Question: Ive been trying to make a chat for a week or so now, the goal is that the chat will become an animated chat that contains figures and background rooms. so far ive created the gui with the background and has now come to the point where i want to add my characters if someone connects. The GUI is created in JavaFx Scenebuilder and the stylesheet is created in CSS.
The idea behind this is that when ever someone connects to the server they are given a chat person and then a random spot on the screen to stand (later on il implement movement :) ) but my problem is that when i try to create a label with the picture attached the GUI doesnt seem to show the picture (as shown in the picture example below) my code looks as following:
'''
Label test = new Label();
test.setStyle("build.css");
test.setText("Here i am");
test.setVisible(true);
Image img = new Image(getClass().getResourceAsStream("Figur.png"));
Label test2 = new Label("", new ImageView(img));
test2.setLayoutX(50);
test2.setLayoutY(30);
test2.setVisible(true);
'''
the code above is 2 attempts to create labels and the Gui still doesnt actually show them. My current thought is that the labels are hiding behind the background picture of the GUI because ive simply added the picture though CSS (with the following code):
'''
#AnchorPane{-fx-background-image:url('Background.JPG');}
'''
can anyone help me and guide me to how i can get my labels to appear inside the picture and be visible ? :)
Thank you in advance!

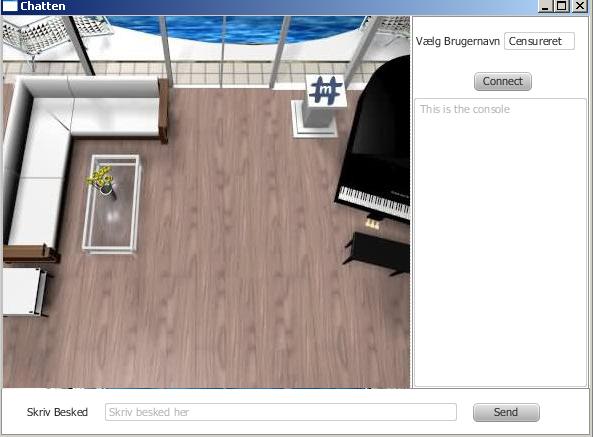
Answer: Your 1st attempt is wrong at line
'''
test.setStyle("build.css");
'''
Load your CSS stylesheets like as follows
'''
scene.getStylesheets().add(getClass().getResource("build.css").toExternalForm());
'''
and apply the custom id selector defined in the loaded css to the test label as
'''
test.setId("myTestId");
'''
Your 2nd attempt is correct. Show how you are adding these labels to the scene.
To add labels dynamically do follwoings.
In the controller class of your FXML file, link to the anchor pane and add labels to it:
'''
@FXML private AnchorPane anchorPane; // where fx:id = anchorPane
anchorPane.getChildren().addAll(test, test2);
'''